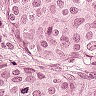
Metastatic tissue present: yes